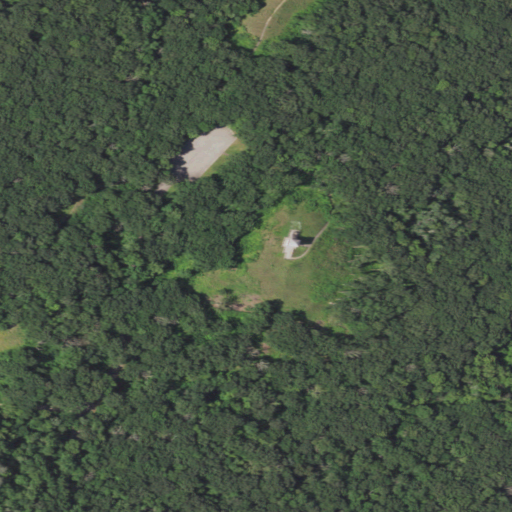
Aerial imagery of mountain in Minnesota named Mount Tom containing mixed forest, deciduous forest, pasture, grassland, and open development